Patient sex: M
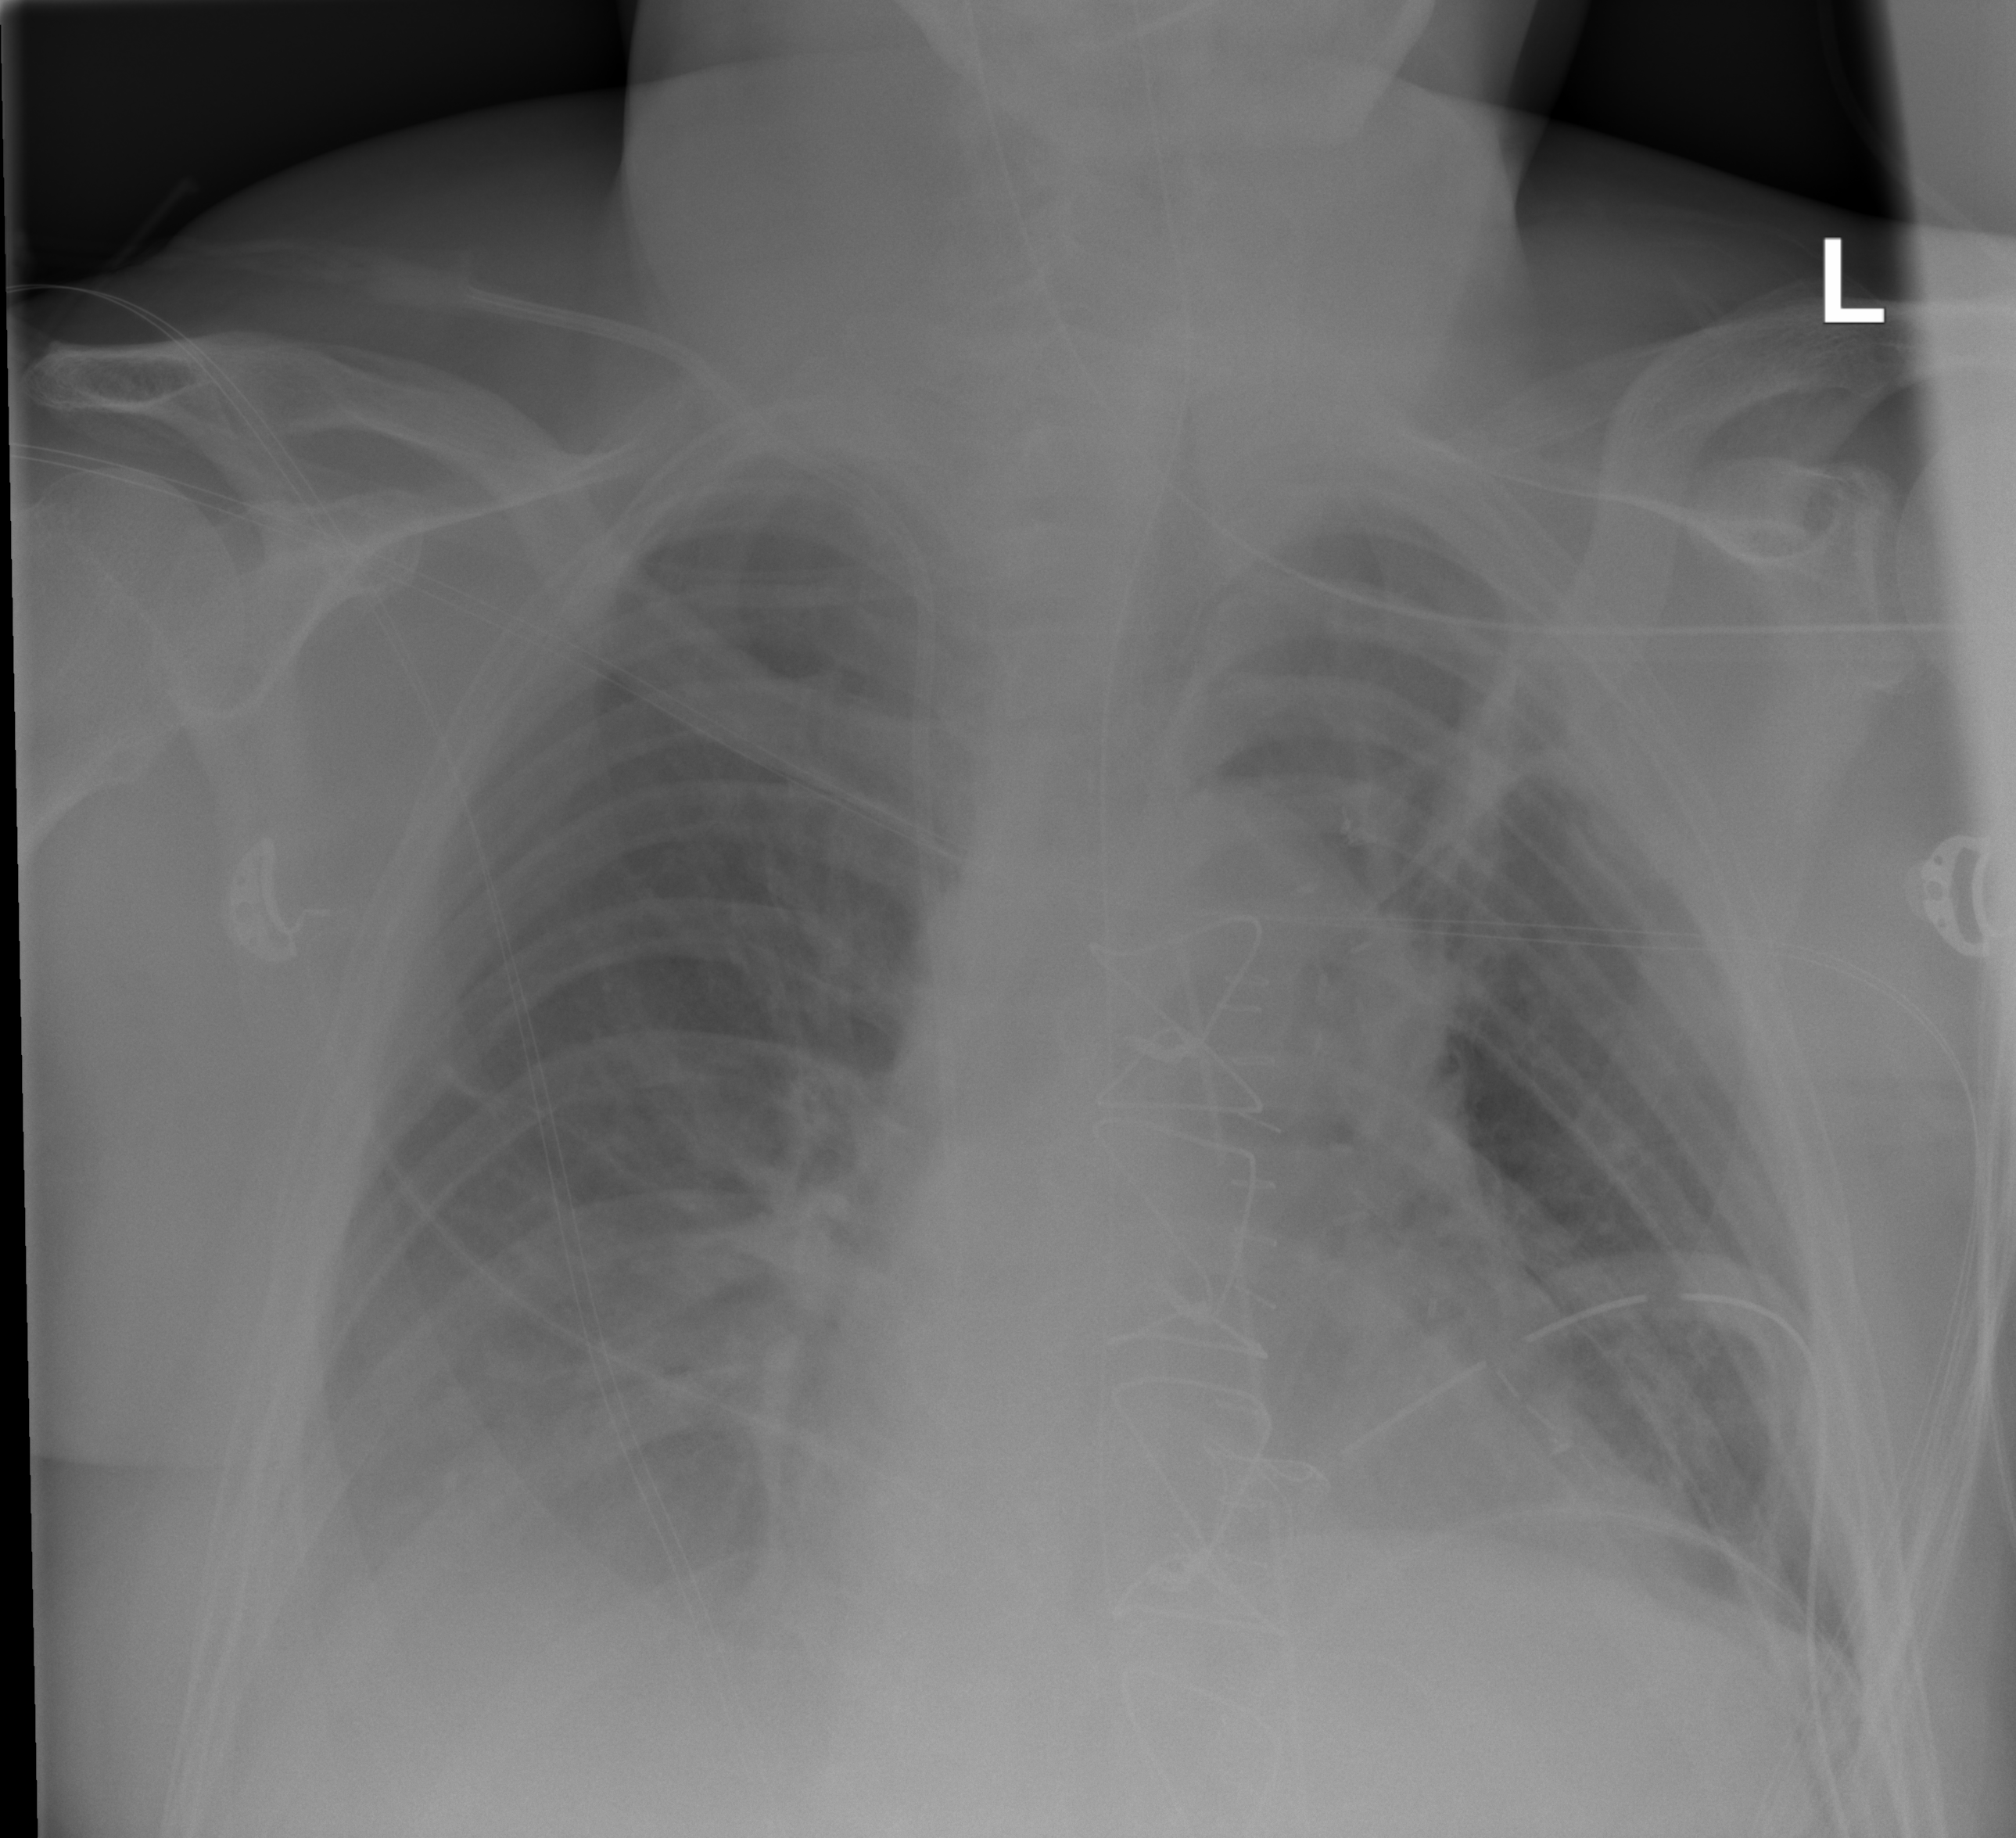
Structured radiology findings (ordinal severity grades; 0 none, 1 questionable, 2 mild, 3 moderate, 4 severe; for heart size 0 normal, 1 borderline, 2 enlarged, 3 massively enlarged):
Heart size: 1
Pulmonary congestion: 2
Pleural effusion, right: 3
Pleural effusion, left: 1
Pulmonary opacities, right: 0
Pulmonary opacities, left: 0
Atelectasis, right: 2
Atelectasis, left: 2